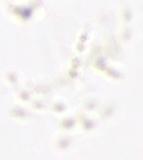
Label: Phaeocystis